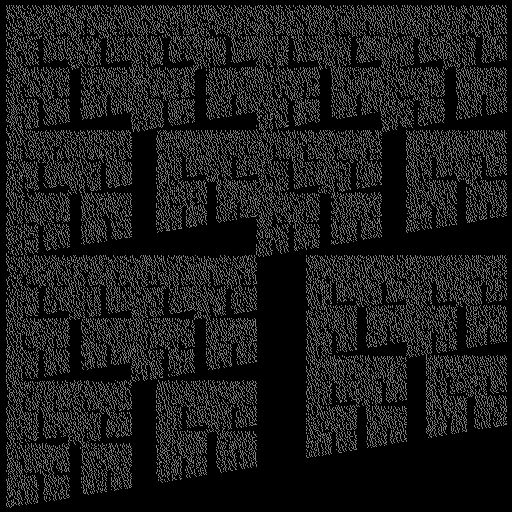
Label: castle